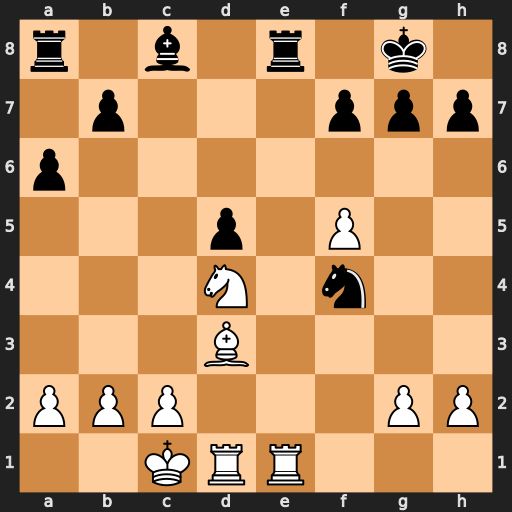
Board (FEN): r1b1r1k1/1p3ppp/p7/3p1P2/3N1n2/3B4/PPP3PP/2KRR3
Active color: w
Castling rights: -
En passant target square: -
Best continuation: Rxe8#